【题型】填空题　【知识点】函数　【难度】easy
若函数 $f(x)=\begin{cases}
|x|, & x \le m, \\
x^2 - 2mx + 4m, & x > m
\end{cases}$ ($m > 0$) 存在最小值，则 $m$ 的最大值为\underline{\hspace{3cm}}.
【解答】

\noindent \textbf{【答案】} $4$

\vspace{0.2cm}
\noindent \textbf{【分析】} 首先得出函数单调性，画出函数图象，进一步根据题意列不等式即可求解.

\vspace{0.2cm}
\noindent \textbf{【详解】} 因为函数$y=|x|$在$(-\infty,0)$上单调递减，在$(0,+\infty)$上单调递增，所以在$\mathbf{R}$上的最小值为$0$.
因为函数$y=x^2-2mx+4m=(x-m)^2+4m-m^2$，图象开口向上且对称轴为$x=m$，
所以函数$y=x^2-2mx+4m$在$(-\infty,m)$上单调递减，在$(m,+\infty)$上单调递增，
所以在$\mathbf{R}$上的最小值为$4m-m^2$.
综上，对于$f(x)$，当$m>0$时，$f(x)$在$(-\infty,0]$上单调递减，在$(0,m]$，$(m,+\infty)$上单调递增，且$f(0)=0$，
则$f(x)$的大致图象如图所示.

\vspace{0.2cm}
\noindent 由图可知，若$f(x)$存在最小值，则$4m-m^2\geq f(0)=0$，解得$0<m\leq4$，故$m$的最大值为$4$.
故答案为：$4$.

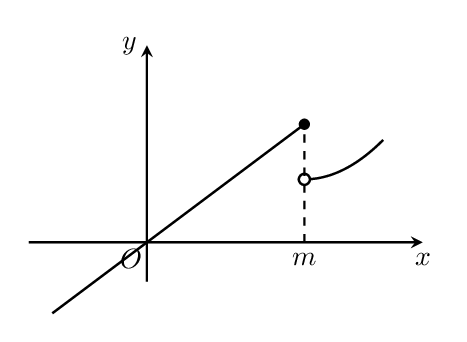